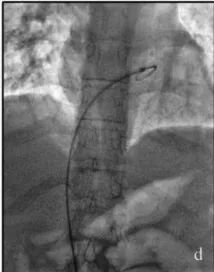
Covering the catheter by forward pushing the sheet and removal of the pigtail catheter (c,d,e).
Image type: radiology (x_ray)